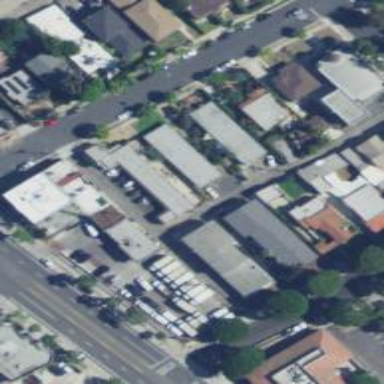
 with retail establishments along its sides."